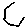
Label: hexagon